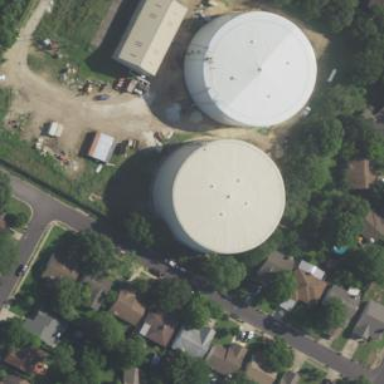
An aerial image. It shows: Storage tank with man-made structure.